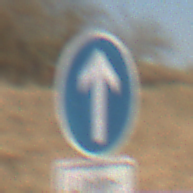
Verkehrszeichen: VorgeschriebeneFahrtrichtungGeradeaus
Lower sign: BesondereFahrzeugeUndTransportgueter2
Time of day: MorningAfternoon
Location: Outdoor (Nature)
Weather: PartlyCloudy
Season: NotSpecified
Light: Natural